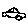
Label: car